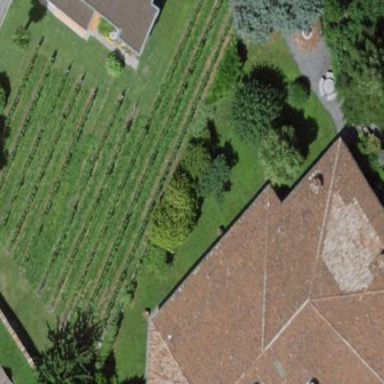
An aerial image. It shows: Vineyard with grape crops.